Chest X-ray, PA view. Patient: 51 years old, sex M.
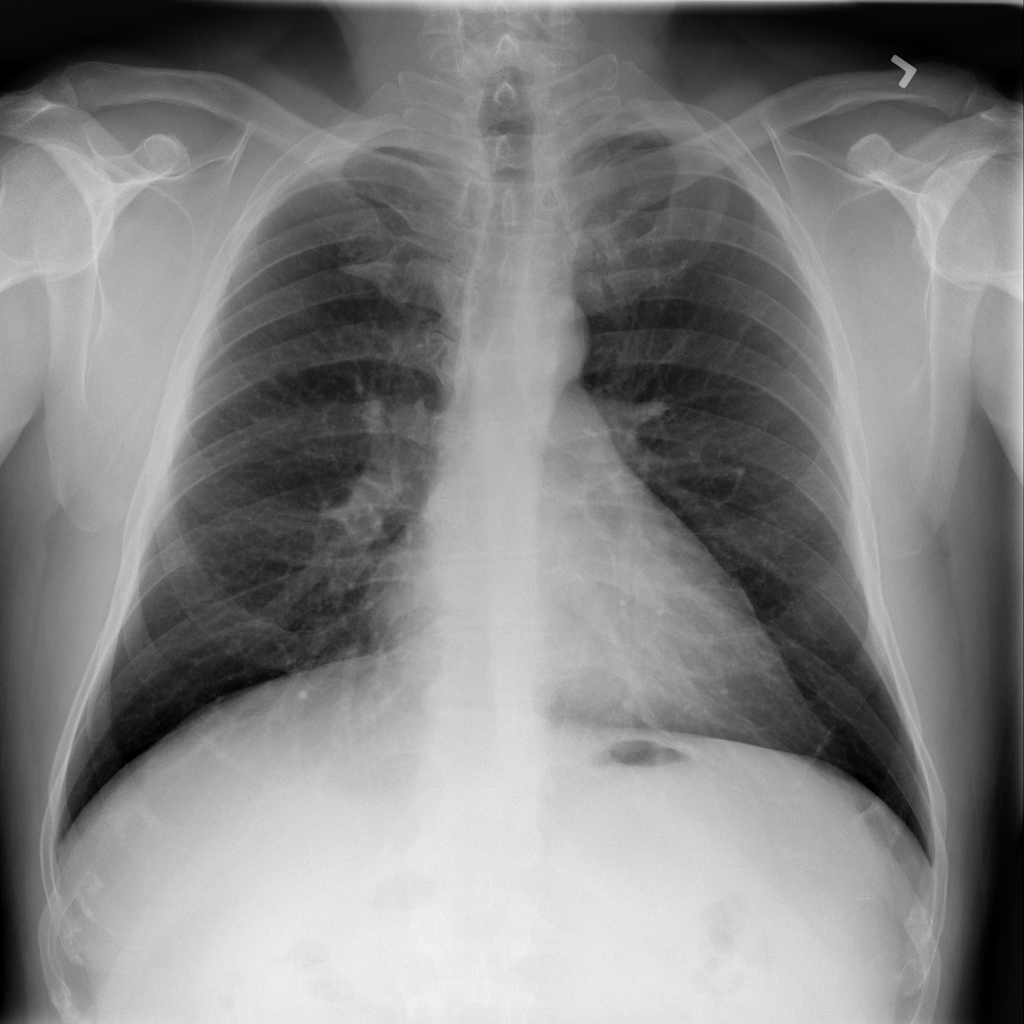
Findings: No Finding